Field crop: maize
Growth stage: 2
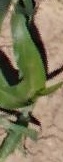
Species: maize